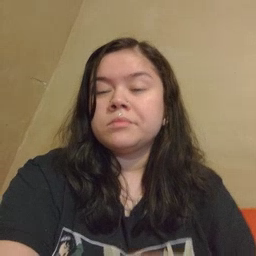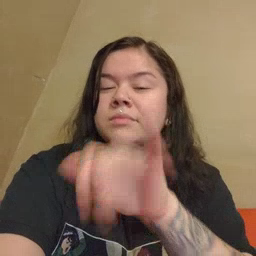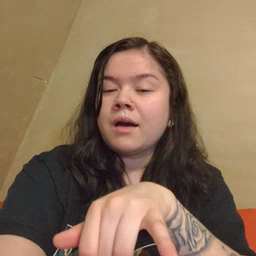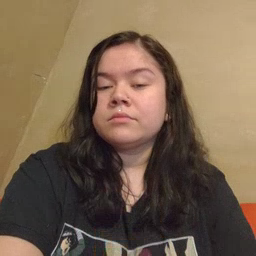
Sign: that